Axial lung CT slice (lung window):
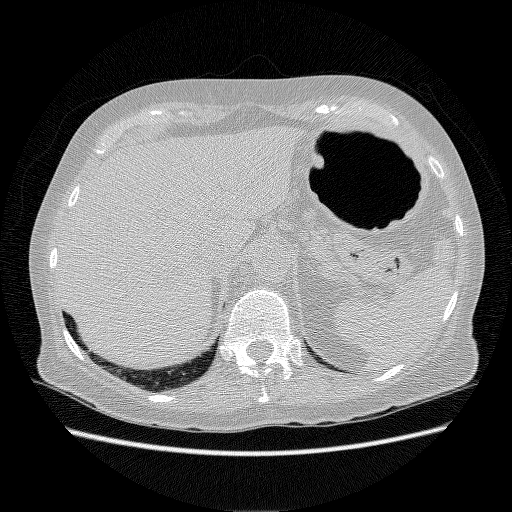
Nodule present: no